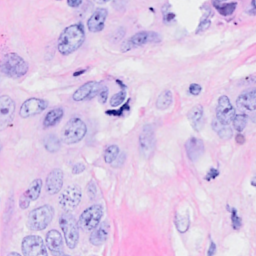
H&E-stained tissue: Breast